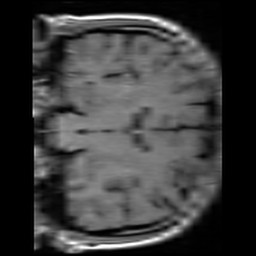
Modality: T1w
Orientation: coronal
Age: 19
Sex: female
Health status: healthy
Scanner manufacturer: siemens
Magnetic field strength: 3 T
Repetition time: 4.1 s
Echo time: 0.0085 s